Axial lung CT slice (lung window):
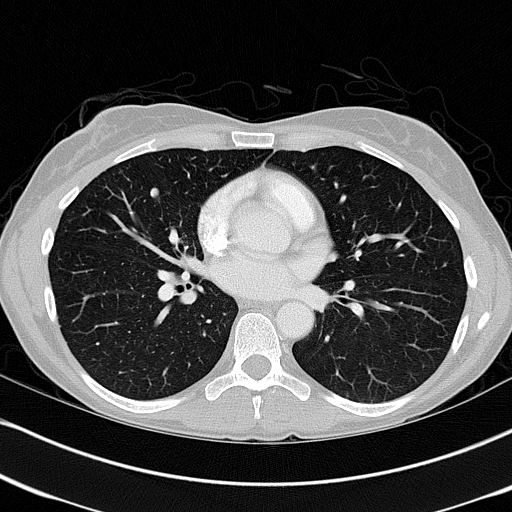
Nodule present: yes
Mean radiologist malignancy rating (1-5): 3.25